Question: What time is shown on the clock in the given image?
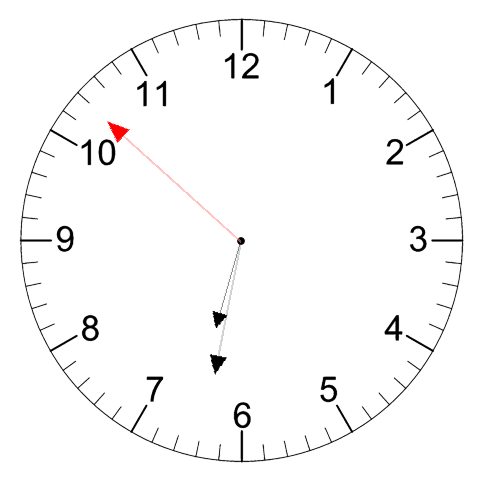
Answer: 06:31:52